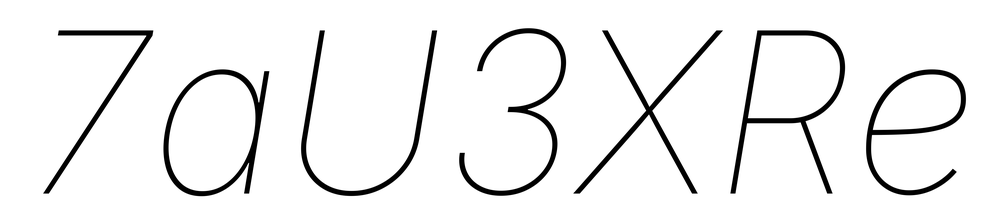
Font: Inter-Italic_Thin_Italic